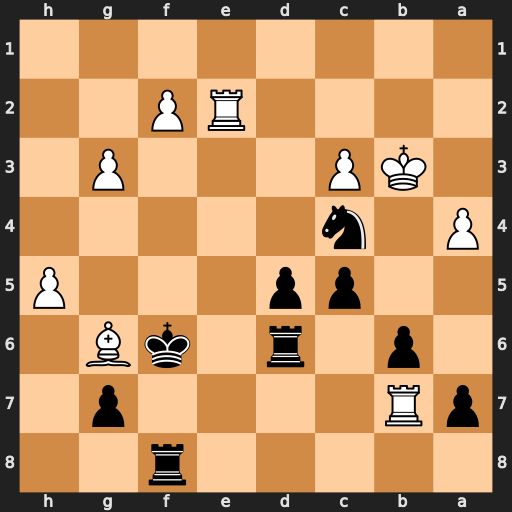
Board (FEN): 5r2/pR4p1/1p1r1kB1/2pp3P/P1n5/1KP3P1/4RP2/8
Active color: b
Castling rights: -
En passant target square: -
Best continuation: Na5+ Kc2 Nxb7